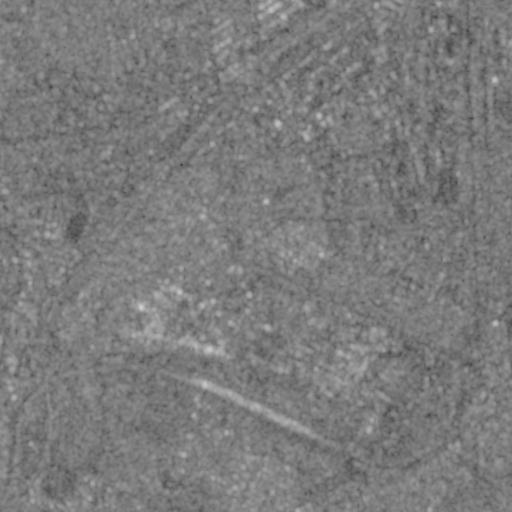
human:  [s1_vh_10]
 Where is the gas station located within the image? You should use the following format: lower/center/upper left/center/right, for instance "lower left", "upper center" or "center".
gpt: The gas station is located in the upper of the image.
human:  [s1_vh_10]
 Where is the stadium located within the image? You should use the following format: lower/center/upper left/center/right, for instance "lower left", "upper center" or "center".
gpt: The stadium is located in the center left of the image.
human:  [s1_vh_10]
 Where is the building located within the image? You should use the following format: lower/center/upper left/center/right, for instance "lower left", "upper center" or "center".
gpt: There is no building in the image.

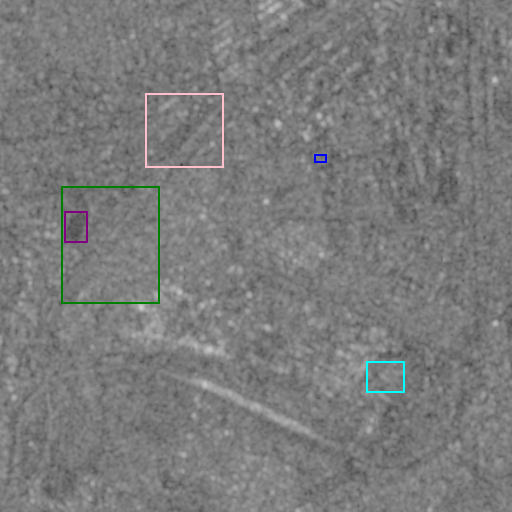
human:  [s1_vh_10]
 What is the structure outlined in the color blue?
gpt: The structure outlined in blue is a gas station.
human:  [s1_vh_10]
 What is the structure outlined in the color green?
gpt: The structure outlined in green is a park.
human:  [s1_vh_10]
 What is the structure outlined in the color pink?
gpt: The structure outlined in pink is a parking lot.
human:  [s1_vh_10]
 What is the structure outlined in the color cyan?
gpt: The structure outlined in cyan is a power substation.
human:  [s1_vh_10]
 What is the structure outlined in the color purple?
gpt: The structure outlined in purple is a stadium.
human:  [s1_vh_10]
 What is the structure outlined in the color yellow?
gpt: There is no yellow outline.